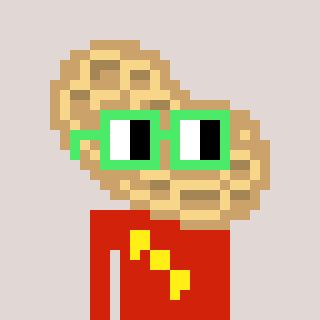
a pixel art character with square light green glasses, a peanut-shaped head and a red-colored body on a warm background